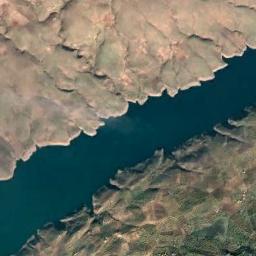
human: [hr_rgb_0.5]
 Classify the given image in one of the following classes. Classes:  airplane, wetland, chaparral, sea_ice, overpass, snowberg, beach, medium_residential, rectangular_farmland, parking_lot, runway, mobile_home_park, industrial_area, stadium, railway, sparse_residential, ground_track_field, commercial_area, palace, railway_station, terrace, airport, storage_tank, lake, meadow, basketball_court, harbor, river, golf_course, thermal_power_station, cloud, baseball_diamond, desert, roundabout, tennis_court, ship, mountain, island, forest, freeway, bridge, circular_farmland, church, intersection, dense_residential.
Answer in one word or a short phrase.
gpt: river